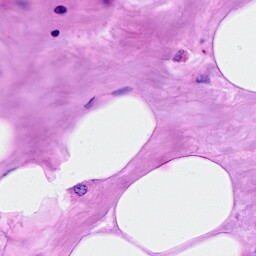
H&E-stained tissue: Breast